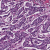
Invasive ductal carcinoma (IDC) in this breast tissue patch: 1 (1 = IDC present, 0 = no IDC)